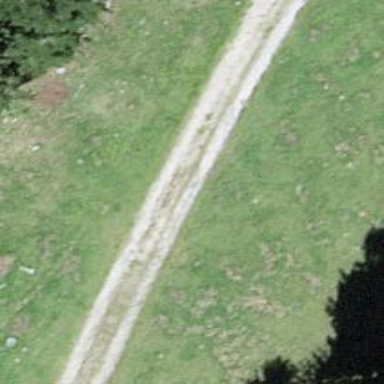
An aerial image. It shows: Track with grade3 tracktype.